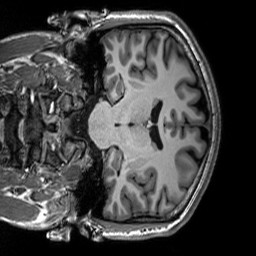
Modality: T1w
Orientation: coronal
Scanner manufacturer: siemens
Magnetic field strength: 3 T
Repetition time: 2.3 s
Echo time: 0.00302 s